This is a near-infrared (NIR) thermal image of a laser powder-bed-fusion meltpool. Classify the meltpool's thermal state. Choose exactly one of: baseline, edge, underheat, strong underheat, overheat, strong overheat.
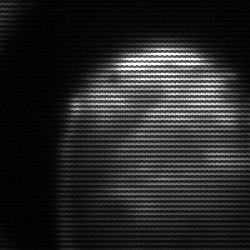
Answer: edge